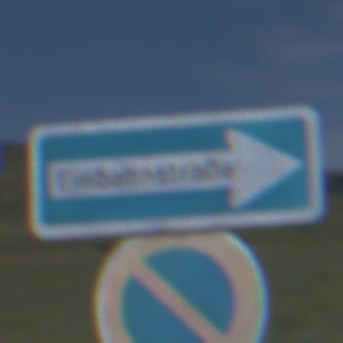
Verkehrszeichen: EinbahnstrasseRechtsweisend
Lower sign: EingeschraenktesHalteverbot
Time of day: Night
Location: Outdoor (Nature)
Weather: PartlyCloudy
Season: NotSpecified
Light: Natural